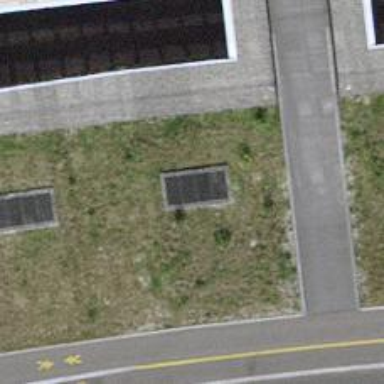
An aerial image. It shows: Sheltered light rail station. It is public transport station for the light rail.